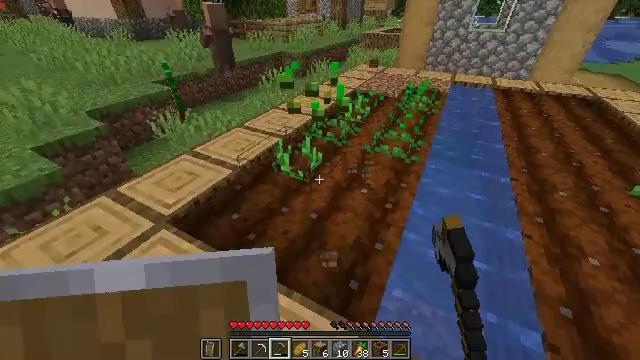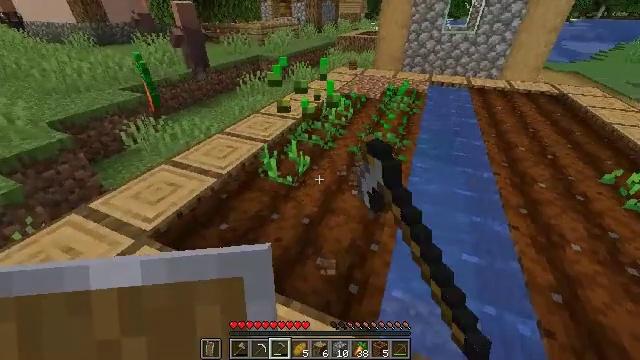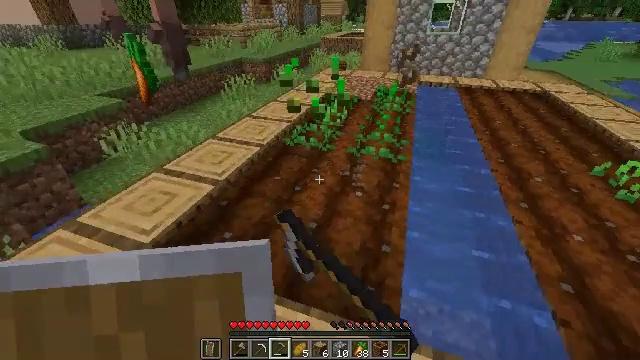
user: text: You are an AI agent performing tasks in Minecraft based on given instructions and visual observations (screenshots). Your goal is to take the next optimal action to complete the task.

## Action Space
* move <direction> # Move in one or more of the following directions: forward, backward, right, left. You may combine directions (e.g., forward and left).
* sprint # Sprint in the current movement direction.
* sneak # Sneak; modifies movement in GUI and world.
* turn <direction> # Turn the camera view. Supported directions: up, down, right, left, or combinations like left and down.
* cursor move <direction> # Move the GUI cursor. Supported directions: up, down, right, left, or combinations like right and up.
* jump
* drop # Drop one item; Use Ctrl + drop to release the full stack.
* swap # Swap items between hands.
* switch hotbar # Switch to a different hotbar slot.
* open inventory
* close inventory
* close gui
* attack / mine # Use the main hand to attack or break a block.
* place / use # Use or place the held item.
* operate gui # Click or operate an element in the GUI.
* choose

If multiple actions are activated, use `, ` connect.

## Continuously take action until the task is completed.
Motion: motion action
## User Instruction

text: Mine beetroots from the garden.
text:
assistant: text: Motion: move left, turn right and up, attack / mine
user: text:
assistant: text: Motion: move left, turn right and up, attack / mine
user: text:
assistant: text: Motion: attack / mine